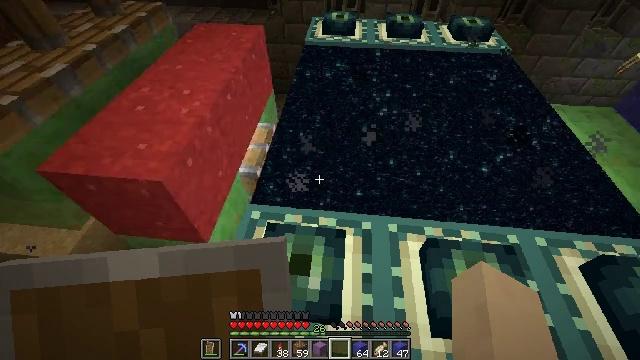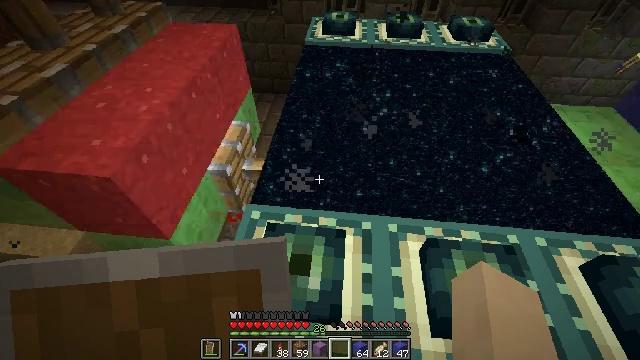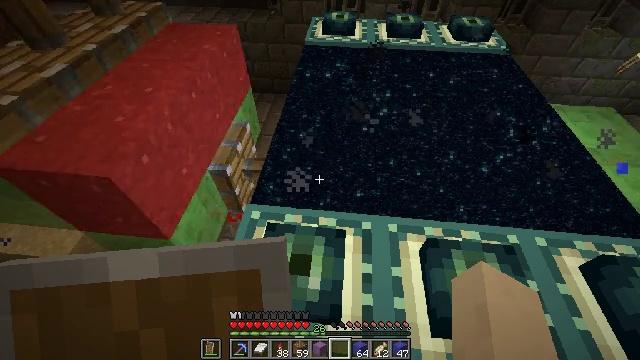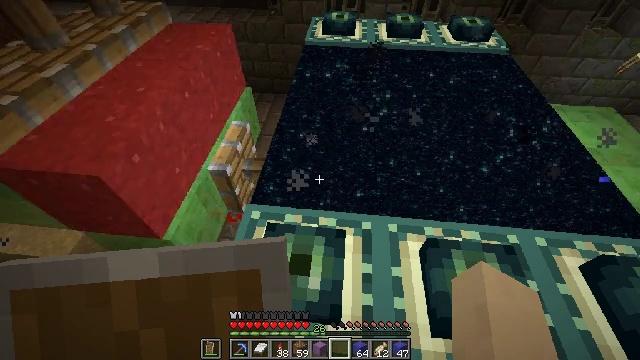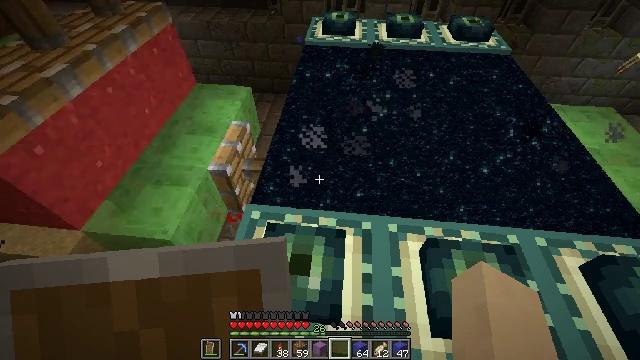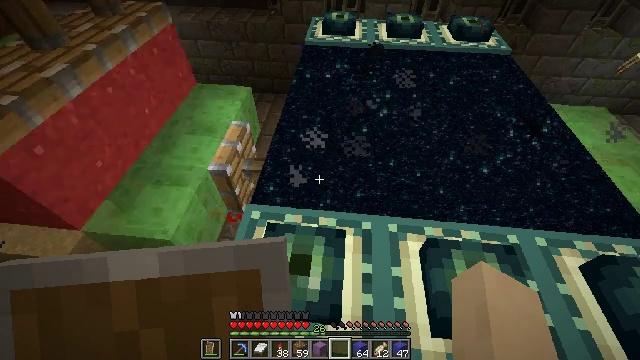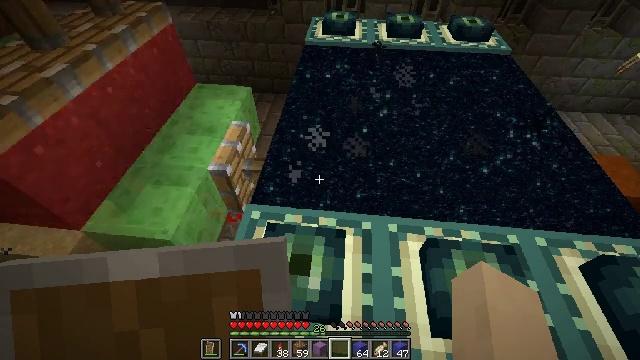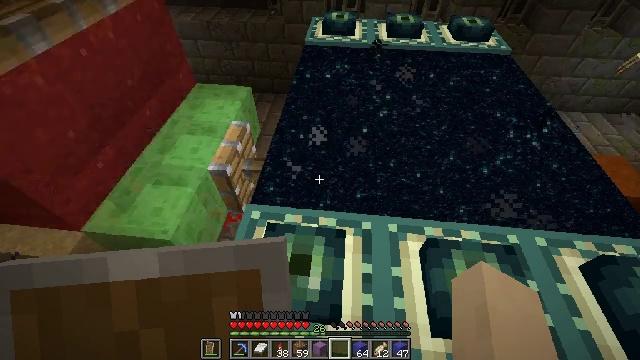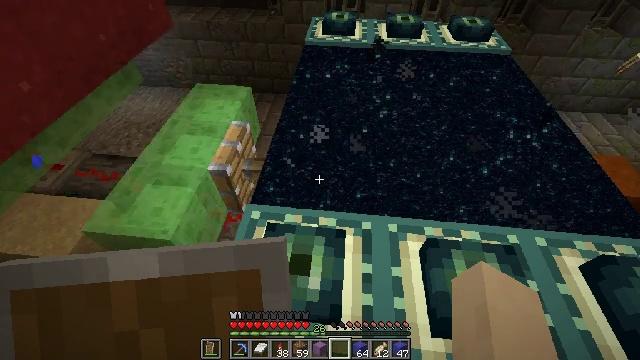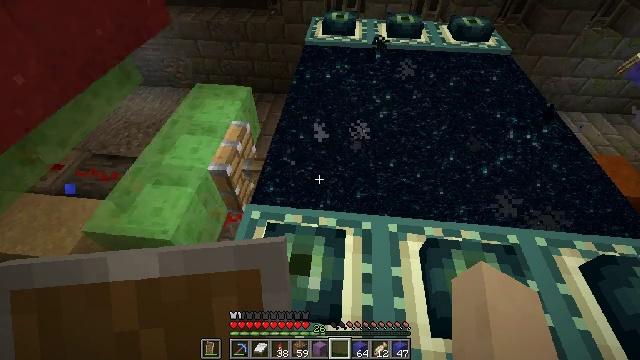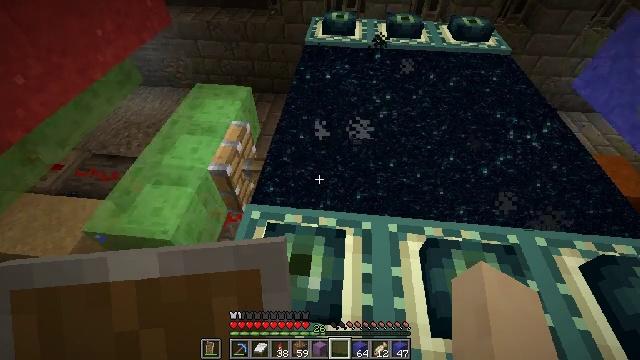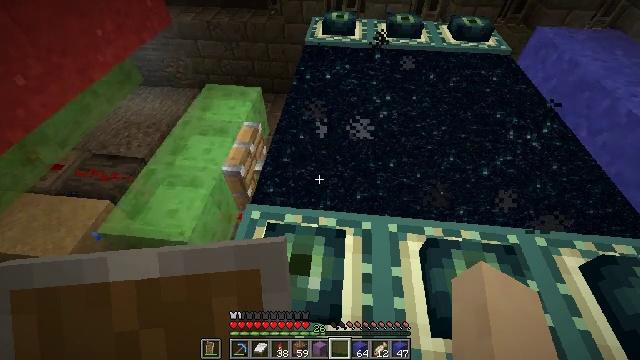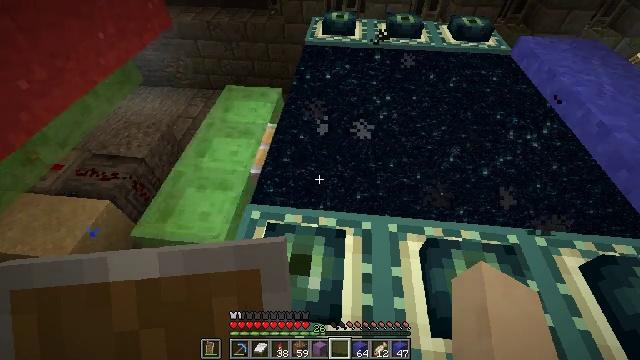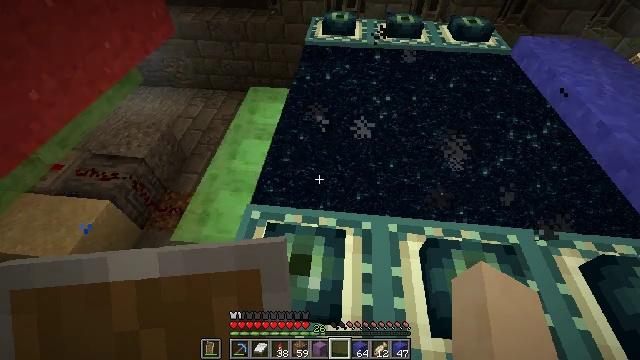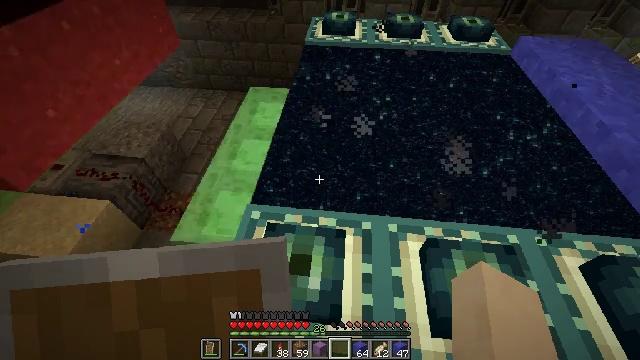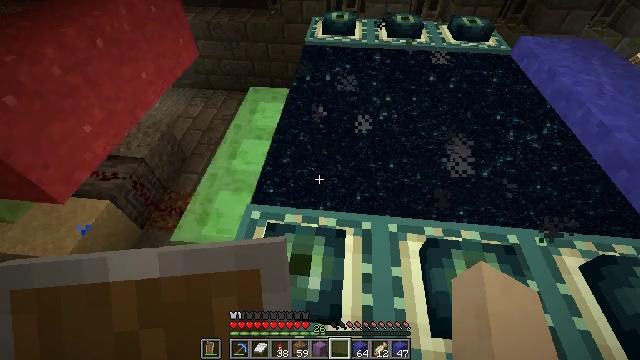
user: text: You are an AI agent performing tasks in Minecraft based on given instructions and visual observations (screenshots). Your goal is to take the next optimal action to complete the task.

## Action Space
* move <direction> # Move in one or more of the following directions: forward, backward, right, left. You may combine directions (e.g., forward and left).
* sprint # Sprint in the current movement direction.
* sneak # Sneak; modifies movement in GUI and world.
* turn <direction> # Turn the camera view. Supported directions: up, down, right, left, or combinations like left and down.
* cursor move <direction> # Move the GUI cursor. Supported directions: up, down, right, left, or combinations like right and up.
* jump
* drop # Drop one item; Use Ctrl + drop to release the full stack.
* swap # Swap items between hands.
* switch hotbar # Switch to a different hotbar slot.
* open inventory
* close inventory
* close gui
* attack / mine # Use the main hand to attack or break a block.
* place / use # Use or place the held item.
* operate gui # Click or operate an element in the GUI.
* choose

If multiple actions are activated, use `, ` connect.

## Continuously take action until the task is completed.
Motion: motion action
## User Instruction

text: Collect red concrete powder from the ground.
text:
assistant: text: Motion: no_op
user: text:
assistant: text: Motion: no_op
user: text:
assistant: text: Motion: no_op
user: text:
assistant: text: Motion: no_op
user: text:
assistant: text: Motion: no_op
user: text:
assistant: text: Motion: no_op
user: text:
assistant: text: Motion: no_op
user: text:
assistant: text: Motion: no_op
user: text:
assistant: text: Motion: no_op
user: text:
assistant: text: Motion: no_op
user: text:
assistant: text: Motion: no_op
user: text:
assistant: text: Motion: no_op
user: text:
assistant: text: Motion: no_op
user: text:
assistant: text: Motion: no_op
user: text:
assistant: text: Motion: no_op
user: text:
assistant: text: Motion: no_op
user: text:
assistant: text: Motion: no_op
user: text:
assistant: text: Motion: no_op
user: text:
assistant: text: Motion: no_op
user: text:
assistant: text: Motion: no_op
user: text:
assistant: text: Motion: no_op
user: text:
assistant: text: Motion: no_op
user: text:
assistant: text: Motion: no_op
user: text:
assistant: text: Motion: no_op
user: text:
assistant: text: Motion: no_op
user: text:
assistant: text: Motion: no_op
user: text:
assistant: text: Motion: no_op
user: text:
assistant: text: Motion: no_op
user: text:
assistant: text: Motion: no_op
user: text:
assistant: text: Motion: no_op